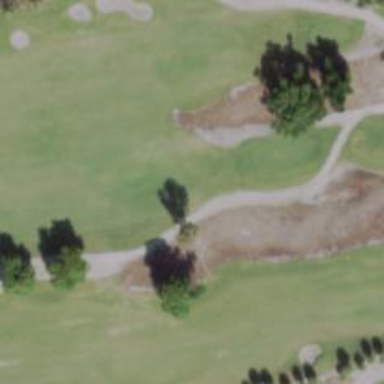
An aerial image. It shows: Pathway for golfing.